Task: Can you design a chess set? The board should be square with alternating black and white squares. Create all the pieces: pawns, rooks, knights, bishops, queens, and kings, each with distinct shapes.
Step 5543:
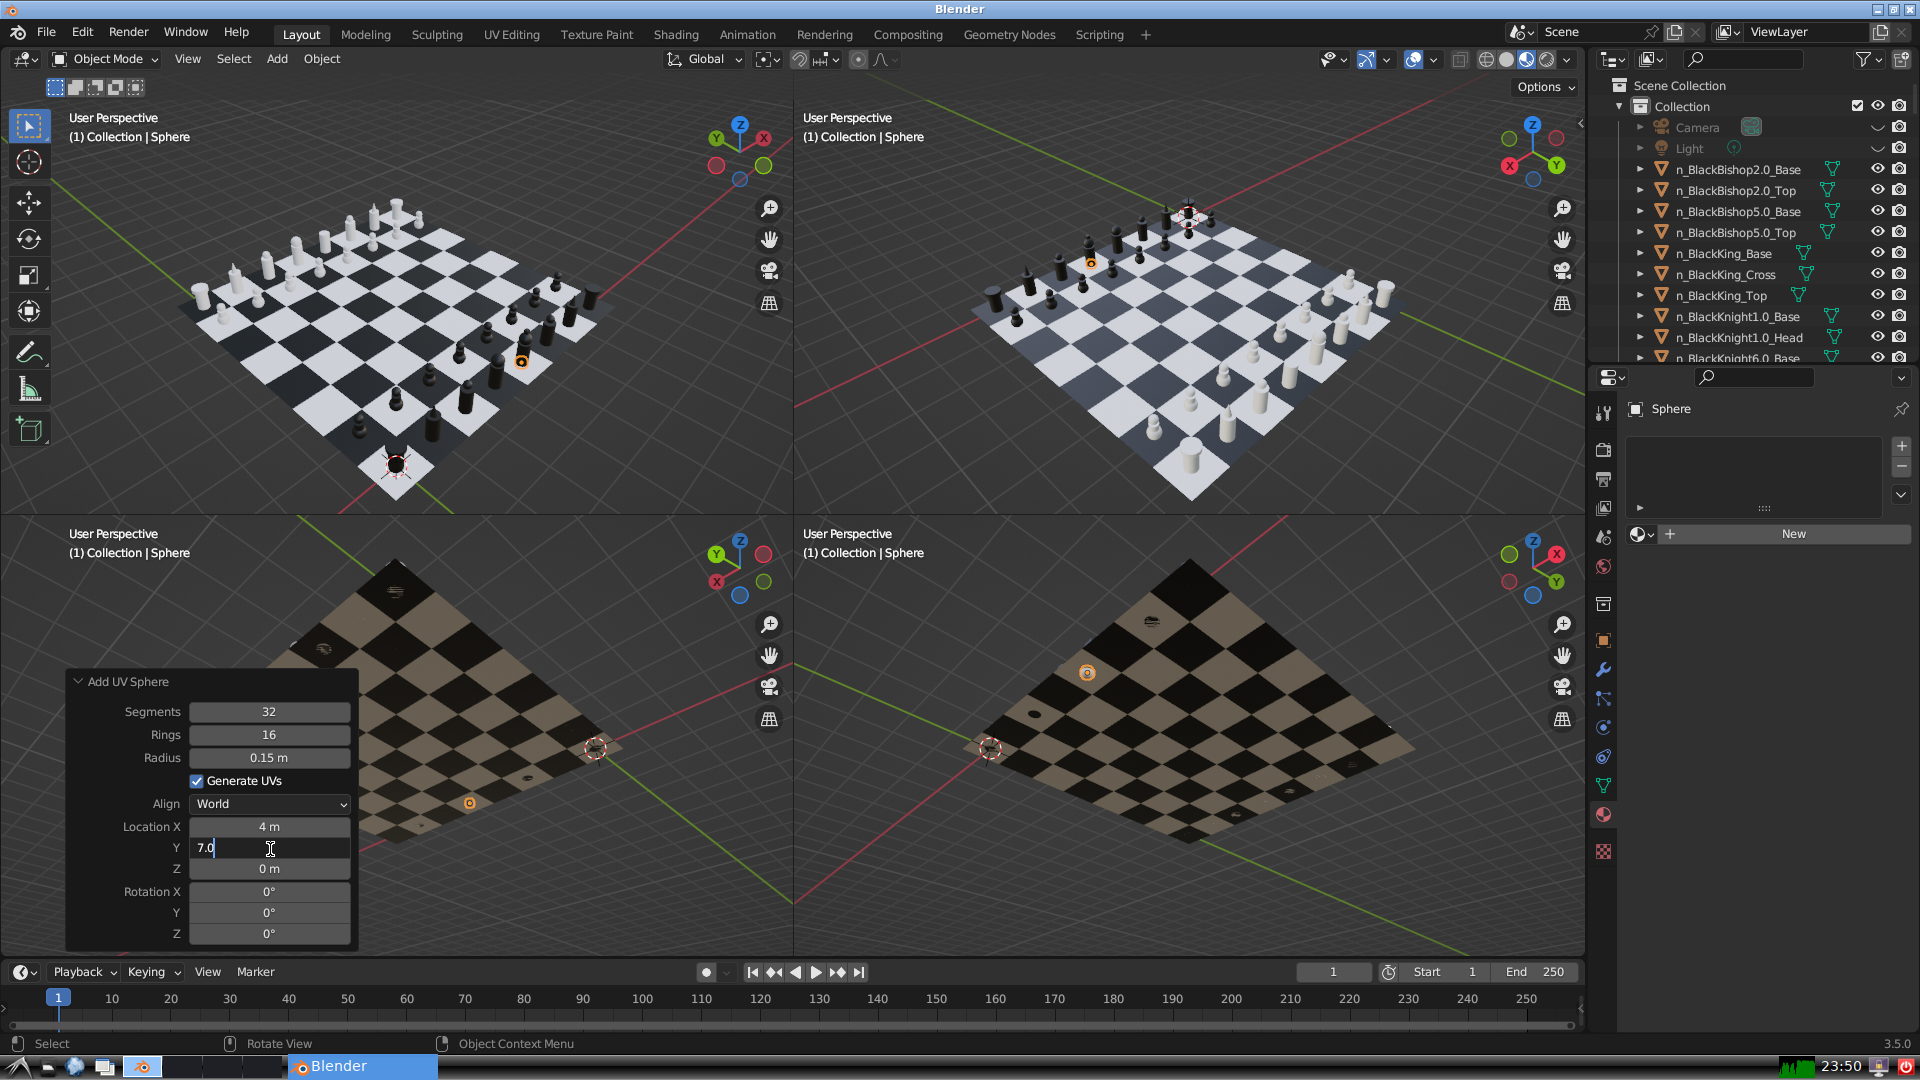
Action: {"key_press": ['Return']}